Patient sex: M
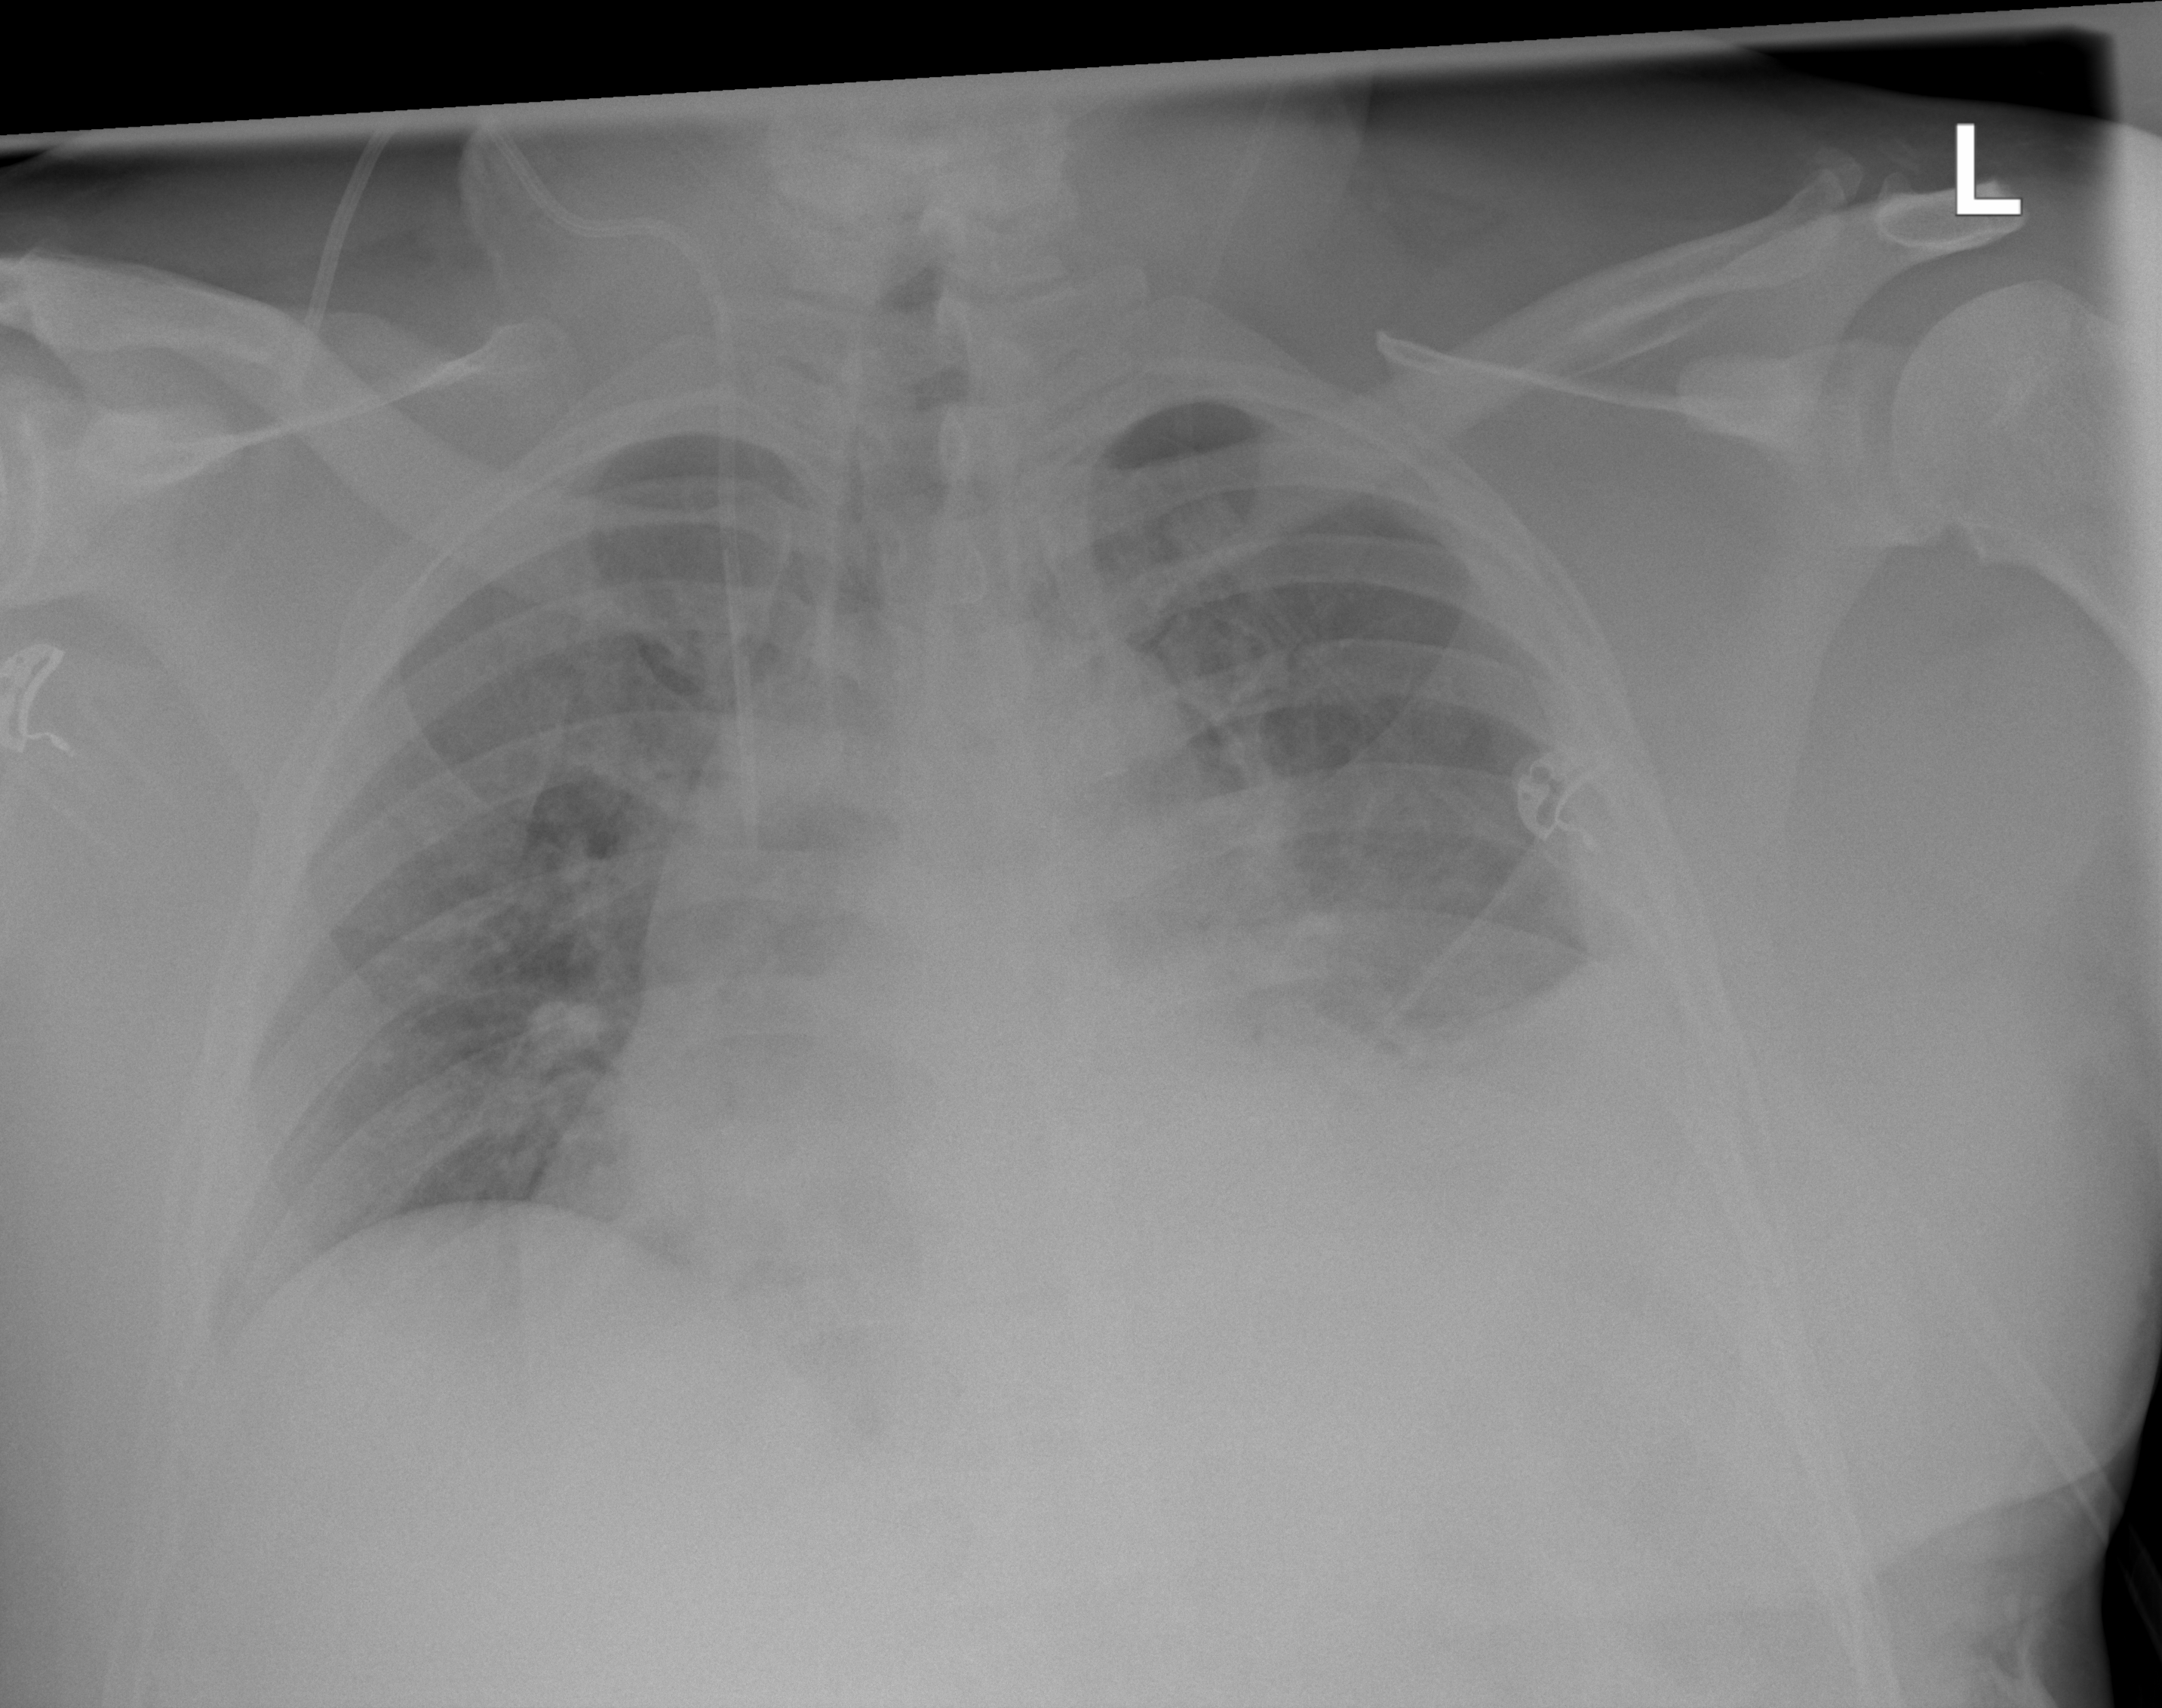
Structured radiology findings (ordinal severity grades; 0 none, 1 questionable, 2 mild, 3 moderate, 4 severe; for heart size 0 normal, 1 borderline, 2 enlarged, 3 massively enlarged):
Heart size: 2
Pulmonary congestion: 2
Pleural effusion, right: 0
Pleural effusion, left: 2
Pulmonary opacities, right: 0
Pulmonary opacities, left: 0
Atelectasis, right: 1
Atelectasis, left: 2